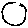
Label: circle